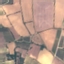
Label: PermanentCrop